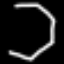
Label: octagon